Field crop: maize
Growth stage: 1
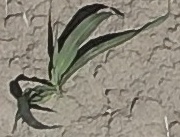
Species: sorghum